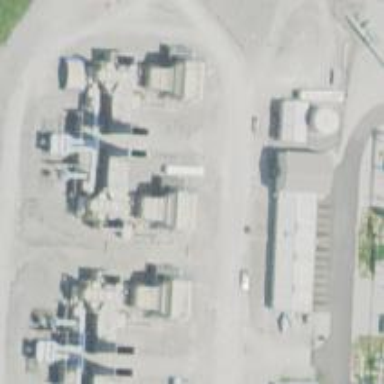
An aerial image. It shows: Gas turbine power generator.